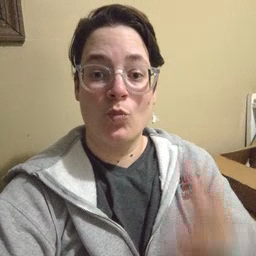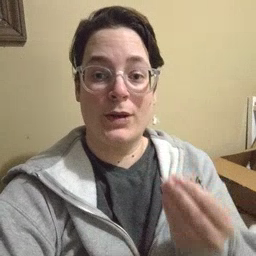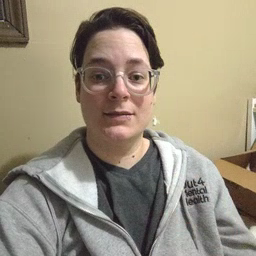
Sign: wet